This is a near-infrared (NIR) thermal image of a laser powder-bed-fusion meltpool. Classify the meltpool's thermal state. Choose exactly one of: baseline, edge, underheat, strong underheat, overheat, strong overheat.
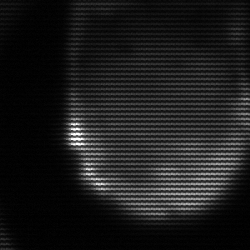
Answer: edge